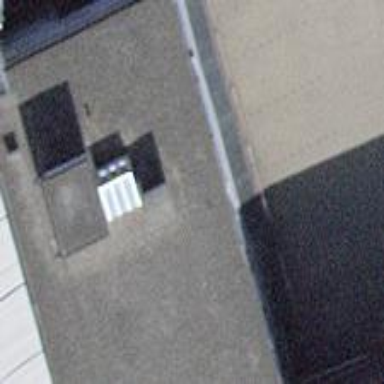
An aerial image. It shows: Office building.